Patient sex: M
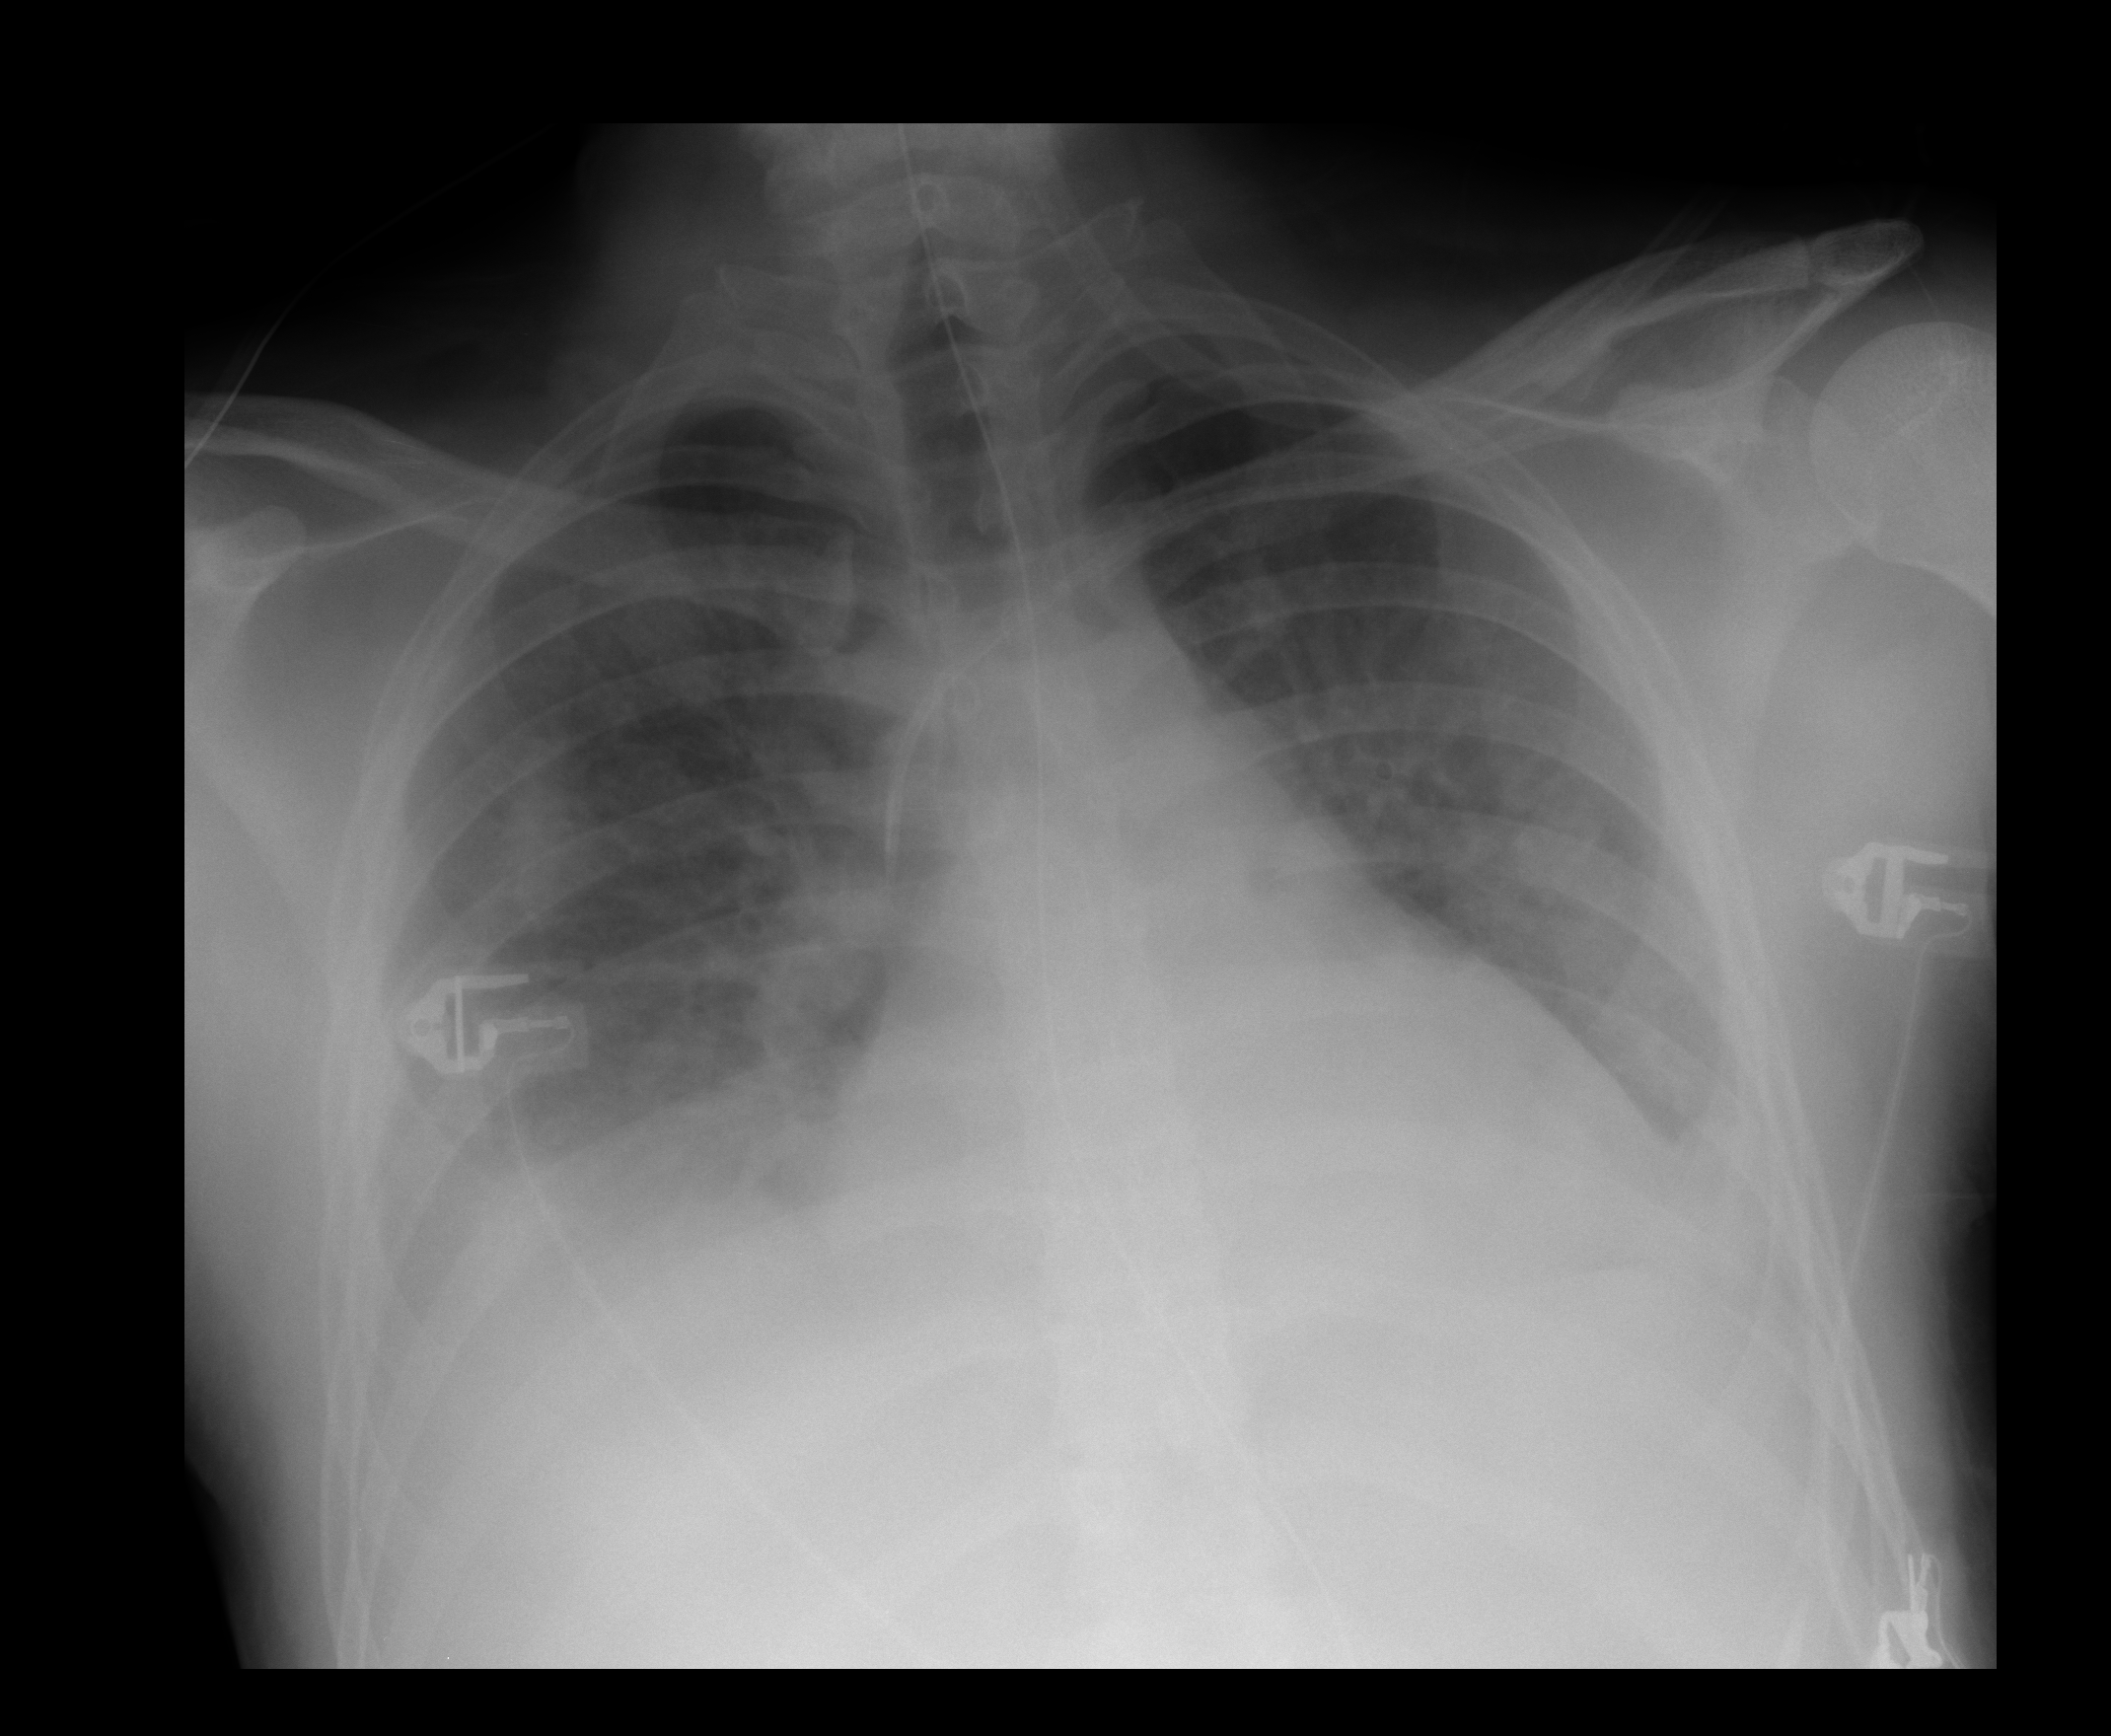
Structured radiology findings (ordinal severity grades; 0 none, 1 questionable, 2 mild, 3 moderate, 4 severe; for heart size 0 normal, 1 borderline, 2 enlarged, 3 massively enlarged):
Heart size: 2
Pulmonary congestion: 2
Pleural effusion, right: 2
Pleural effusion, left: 2
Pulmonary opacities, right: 2
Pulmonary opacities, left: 1
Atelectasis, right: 3
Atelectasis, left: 2